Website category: auto
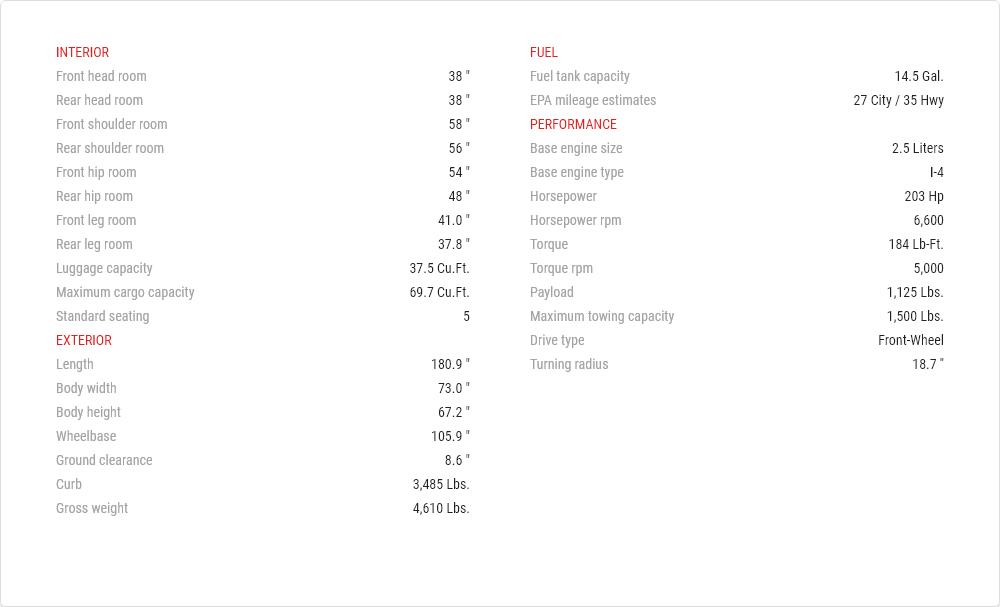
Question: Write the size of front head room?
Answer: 38 "

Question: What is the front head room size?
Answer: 38 "

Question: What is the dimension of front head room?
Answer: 38 "

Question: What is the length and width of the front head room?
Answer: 38 "

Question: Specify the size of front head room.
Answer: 38 "

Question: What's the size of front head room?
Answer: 38 "

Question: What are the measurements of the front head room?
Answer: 38 "

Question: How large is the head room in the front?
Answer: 38 "

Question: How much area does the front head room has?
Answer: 38 "

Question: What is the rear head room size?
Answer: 38 "

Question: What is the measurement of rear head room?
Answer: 38 "

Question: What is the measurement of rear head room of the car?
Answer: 38 "

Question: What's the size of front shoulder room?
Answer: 58 "

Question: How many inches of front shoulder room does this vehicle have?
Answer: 58 "

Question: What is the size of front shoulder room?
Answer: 58 "

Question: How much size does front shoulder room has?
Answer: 58 "

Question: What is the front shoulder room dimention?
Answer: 58 "

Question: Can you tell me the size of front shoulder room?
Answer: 58 "

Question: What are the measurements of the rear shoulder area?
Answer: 56 "

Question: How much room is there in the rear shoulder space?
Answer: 56 "

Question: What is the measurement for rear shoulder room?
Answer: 56 "

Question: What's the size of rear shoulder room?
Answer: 56 "

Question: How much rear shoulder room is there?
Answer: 56 "

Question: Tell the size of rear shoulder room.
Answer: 56 "

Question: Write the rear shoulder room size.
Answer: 56 "

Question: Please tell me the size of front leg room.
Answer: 41.0 "

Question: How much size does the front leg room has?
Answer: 41.0 "

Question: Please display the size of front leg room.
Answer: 41.0 "

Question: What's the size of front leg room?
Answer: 41.0 "

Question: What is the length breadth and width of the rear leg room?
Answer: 37.8 "

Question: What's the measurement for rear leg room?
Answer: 37.8 "

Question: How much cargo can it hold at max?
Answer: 37.5 cu.ft.

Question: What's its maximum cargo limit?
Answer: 37.5 cu.ft.

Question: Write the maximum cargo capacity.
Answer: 37.5 cu.ft.

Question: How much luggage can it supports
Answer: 37.5 cu.ft.

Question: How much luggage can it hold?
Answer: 37.5 cu.ft.

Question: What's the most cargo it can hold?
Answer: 37.5 cu.ft.

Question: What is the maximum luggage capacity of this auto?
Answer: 37.5 cu.ft.

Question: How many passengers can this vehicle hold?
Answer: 5

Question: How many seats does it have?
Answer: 5

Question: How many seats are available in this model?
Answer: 5

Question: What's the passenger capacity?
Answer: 5

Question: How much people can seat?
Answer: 5

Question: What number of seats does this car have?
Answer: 5

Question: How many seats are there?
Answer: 5

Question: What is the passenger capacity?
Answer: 5

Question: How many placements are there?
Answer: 5

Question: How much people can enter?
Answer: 5

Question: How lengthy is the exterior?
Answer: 180.9 "

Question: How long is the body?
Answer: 180.9 "

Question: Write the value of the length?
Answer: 180.9 "

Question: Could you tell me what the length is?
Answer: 180.9 "

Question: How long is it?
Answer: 180.9 "

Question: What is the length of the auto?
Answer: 180.9 "

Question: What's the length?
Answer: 180.9 "

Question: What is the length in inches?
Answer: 180.9 "

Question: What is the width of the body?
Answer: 73.0 "

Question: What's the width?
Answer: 73.0 "

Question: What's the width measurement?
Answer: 73.0 "

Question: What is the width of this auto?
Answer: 73.0 "

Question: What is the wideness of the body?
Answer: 73.0 "

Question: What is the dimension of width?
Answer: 73.0 "

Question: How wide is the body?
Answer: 73.0 "

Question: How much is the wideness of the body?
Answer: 73.0 "